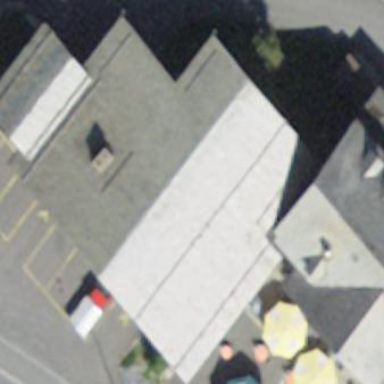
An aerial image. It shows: Bar building.